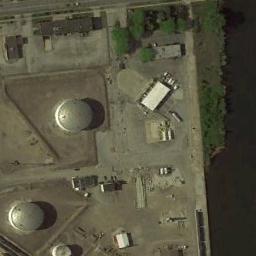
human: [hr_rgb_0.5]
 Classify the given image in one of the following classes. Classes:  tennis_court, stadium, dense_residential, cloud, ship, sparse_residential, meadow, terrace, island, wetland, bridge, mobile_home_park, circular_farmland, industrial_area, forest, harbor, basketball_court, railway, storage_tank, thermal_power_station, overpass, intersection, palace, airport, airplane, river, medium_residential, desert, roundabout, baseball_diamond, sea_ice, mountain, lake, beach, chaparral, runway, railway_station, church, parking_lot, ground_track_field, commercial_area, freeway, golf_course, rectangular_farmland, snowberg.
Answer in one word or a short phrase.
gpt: storage_tank